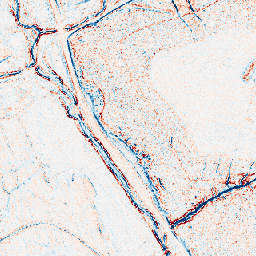
Category: edge_preserving
Decomposition family: bilateral
Decomposition parameters: d: 5
sigma_color: 100
sigma_space: 150
Upsampling method: nearest
Upsampling parameters: scale: 8
Upsampling scale: 8